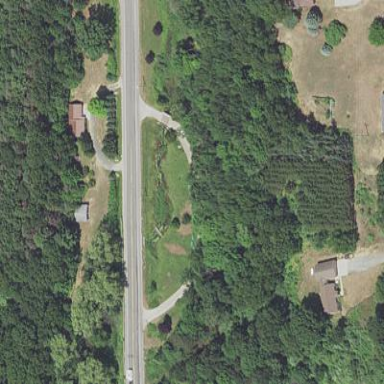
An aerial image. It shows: Rest area along the road.